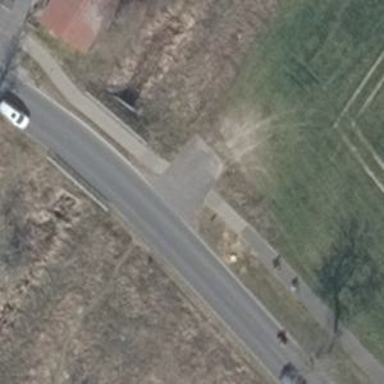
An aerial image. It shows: Footway.